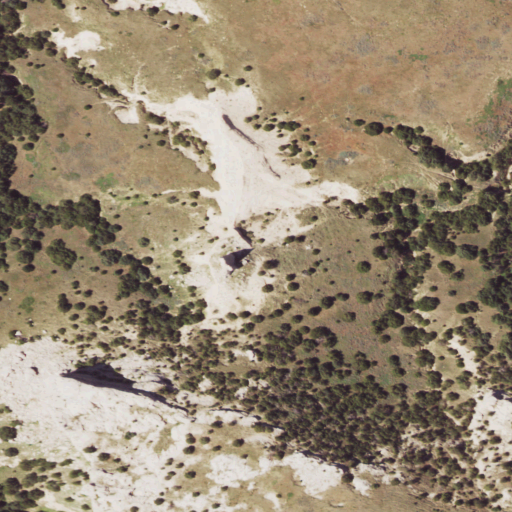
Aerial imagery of mountain in Wyoming named Devils Armchair containing grassland, shrub, and evergreen forest